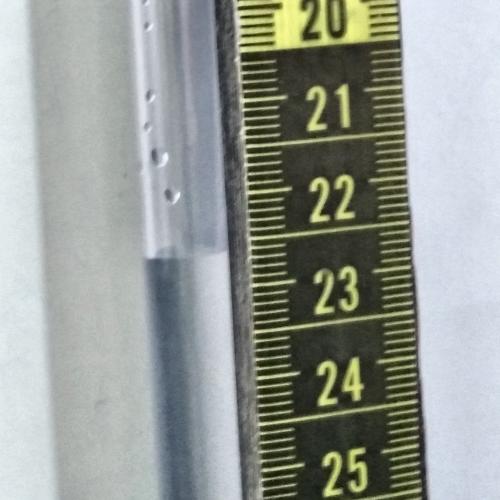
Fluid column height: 22.6 cm